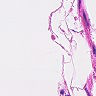
Metastatic tissue present: no